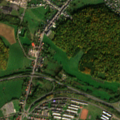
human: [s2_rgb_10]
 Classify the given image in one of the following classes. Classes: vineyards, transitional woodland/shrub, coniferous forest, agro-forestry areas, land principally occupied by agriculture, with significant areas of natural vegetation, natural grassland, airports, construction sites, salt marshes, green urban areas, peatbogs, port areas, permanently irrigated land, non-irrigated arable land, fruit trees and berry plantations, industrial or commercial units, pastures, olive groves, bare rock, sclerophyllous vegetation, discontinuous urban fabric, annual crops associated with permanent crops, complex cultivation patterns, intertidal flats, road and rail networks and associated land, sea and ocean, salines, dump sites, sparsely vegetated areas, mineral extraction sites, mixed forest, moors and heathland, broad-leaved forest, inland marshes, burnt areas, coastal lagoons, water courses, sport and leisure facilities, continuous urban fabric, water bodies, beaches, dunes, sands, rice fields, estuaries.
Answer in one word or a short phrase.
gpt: discontinuous urban fabric, industrial or commercial units, pastures, broad-leaved forest